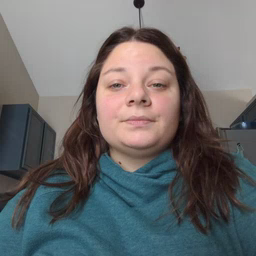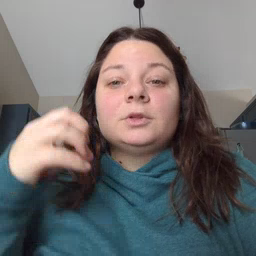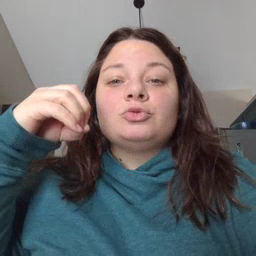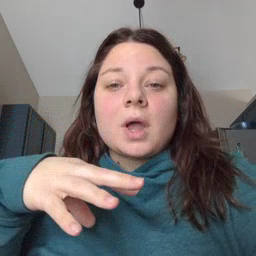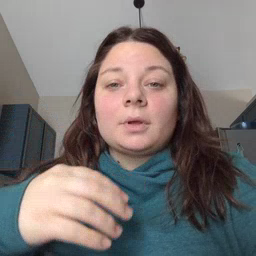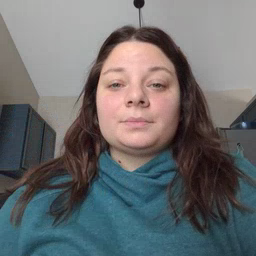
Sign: drop